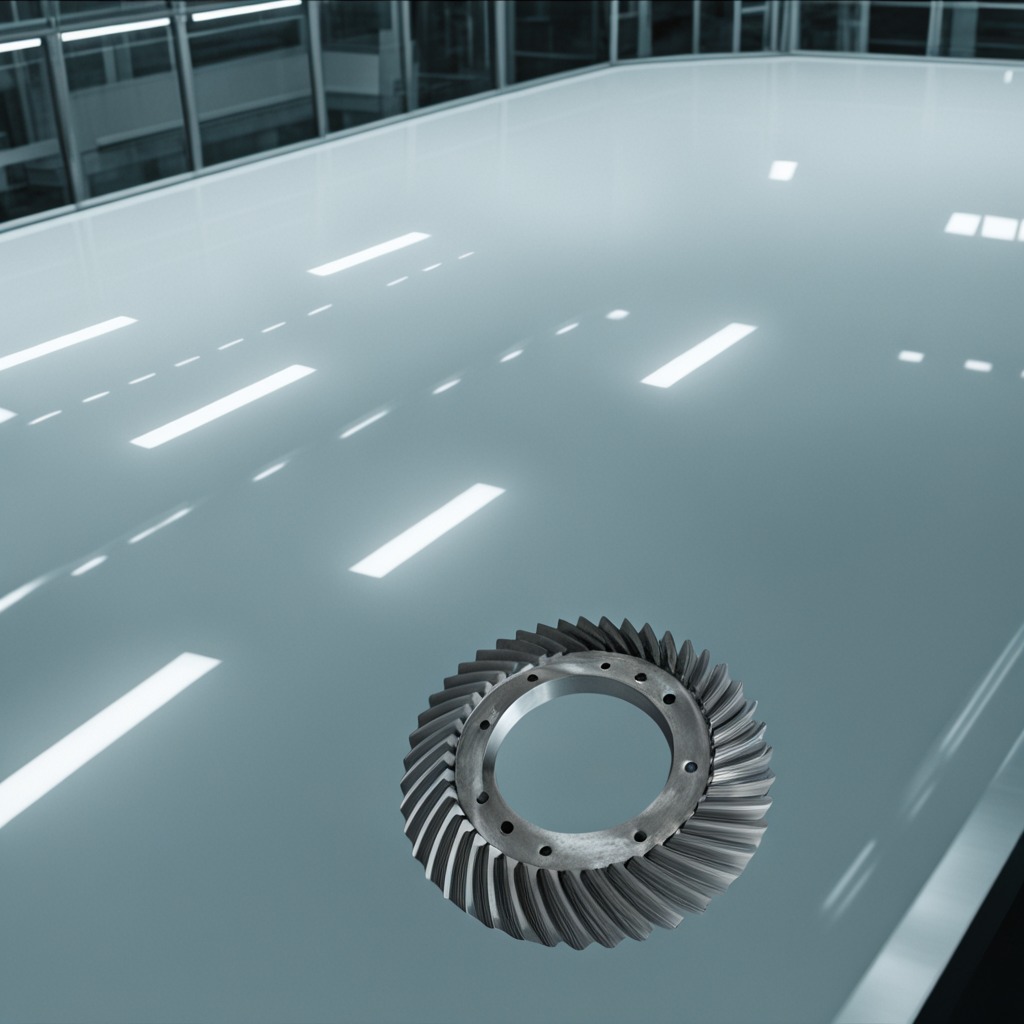
A steel gear with teeth is lying on the table in the ship maintenance bay.